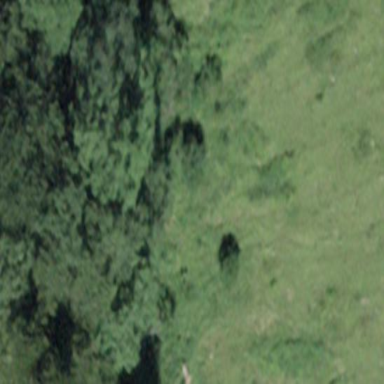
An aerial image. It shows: Forest area.